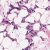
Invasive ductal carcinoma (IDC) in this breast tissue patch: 1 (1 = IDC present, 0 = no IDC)